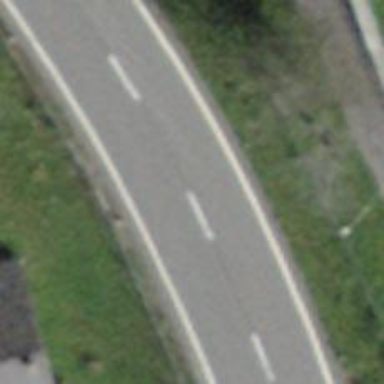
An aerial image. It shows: Primary link road with asphalt surface.